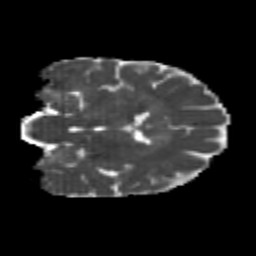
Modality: MD
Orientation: coronal
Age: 21
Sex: female
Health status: healthy
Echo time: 0.074 s